Field crop: maize
Growth stage: 1
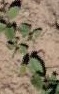
Species: convolvulus